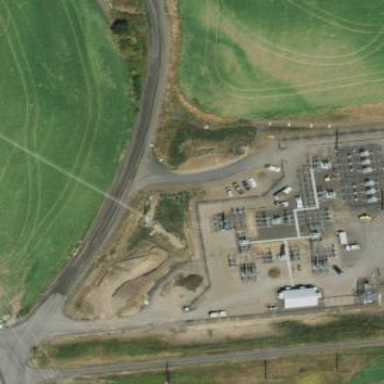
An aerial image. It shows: Power substation.